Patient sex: M
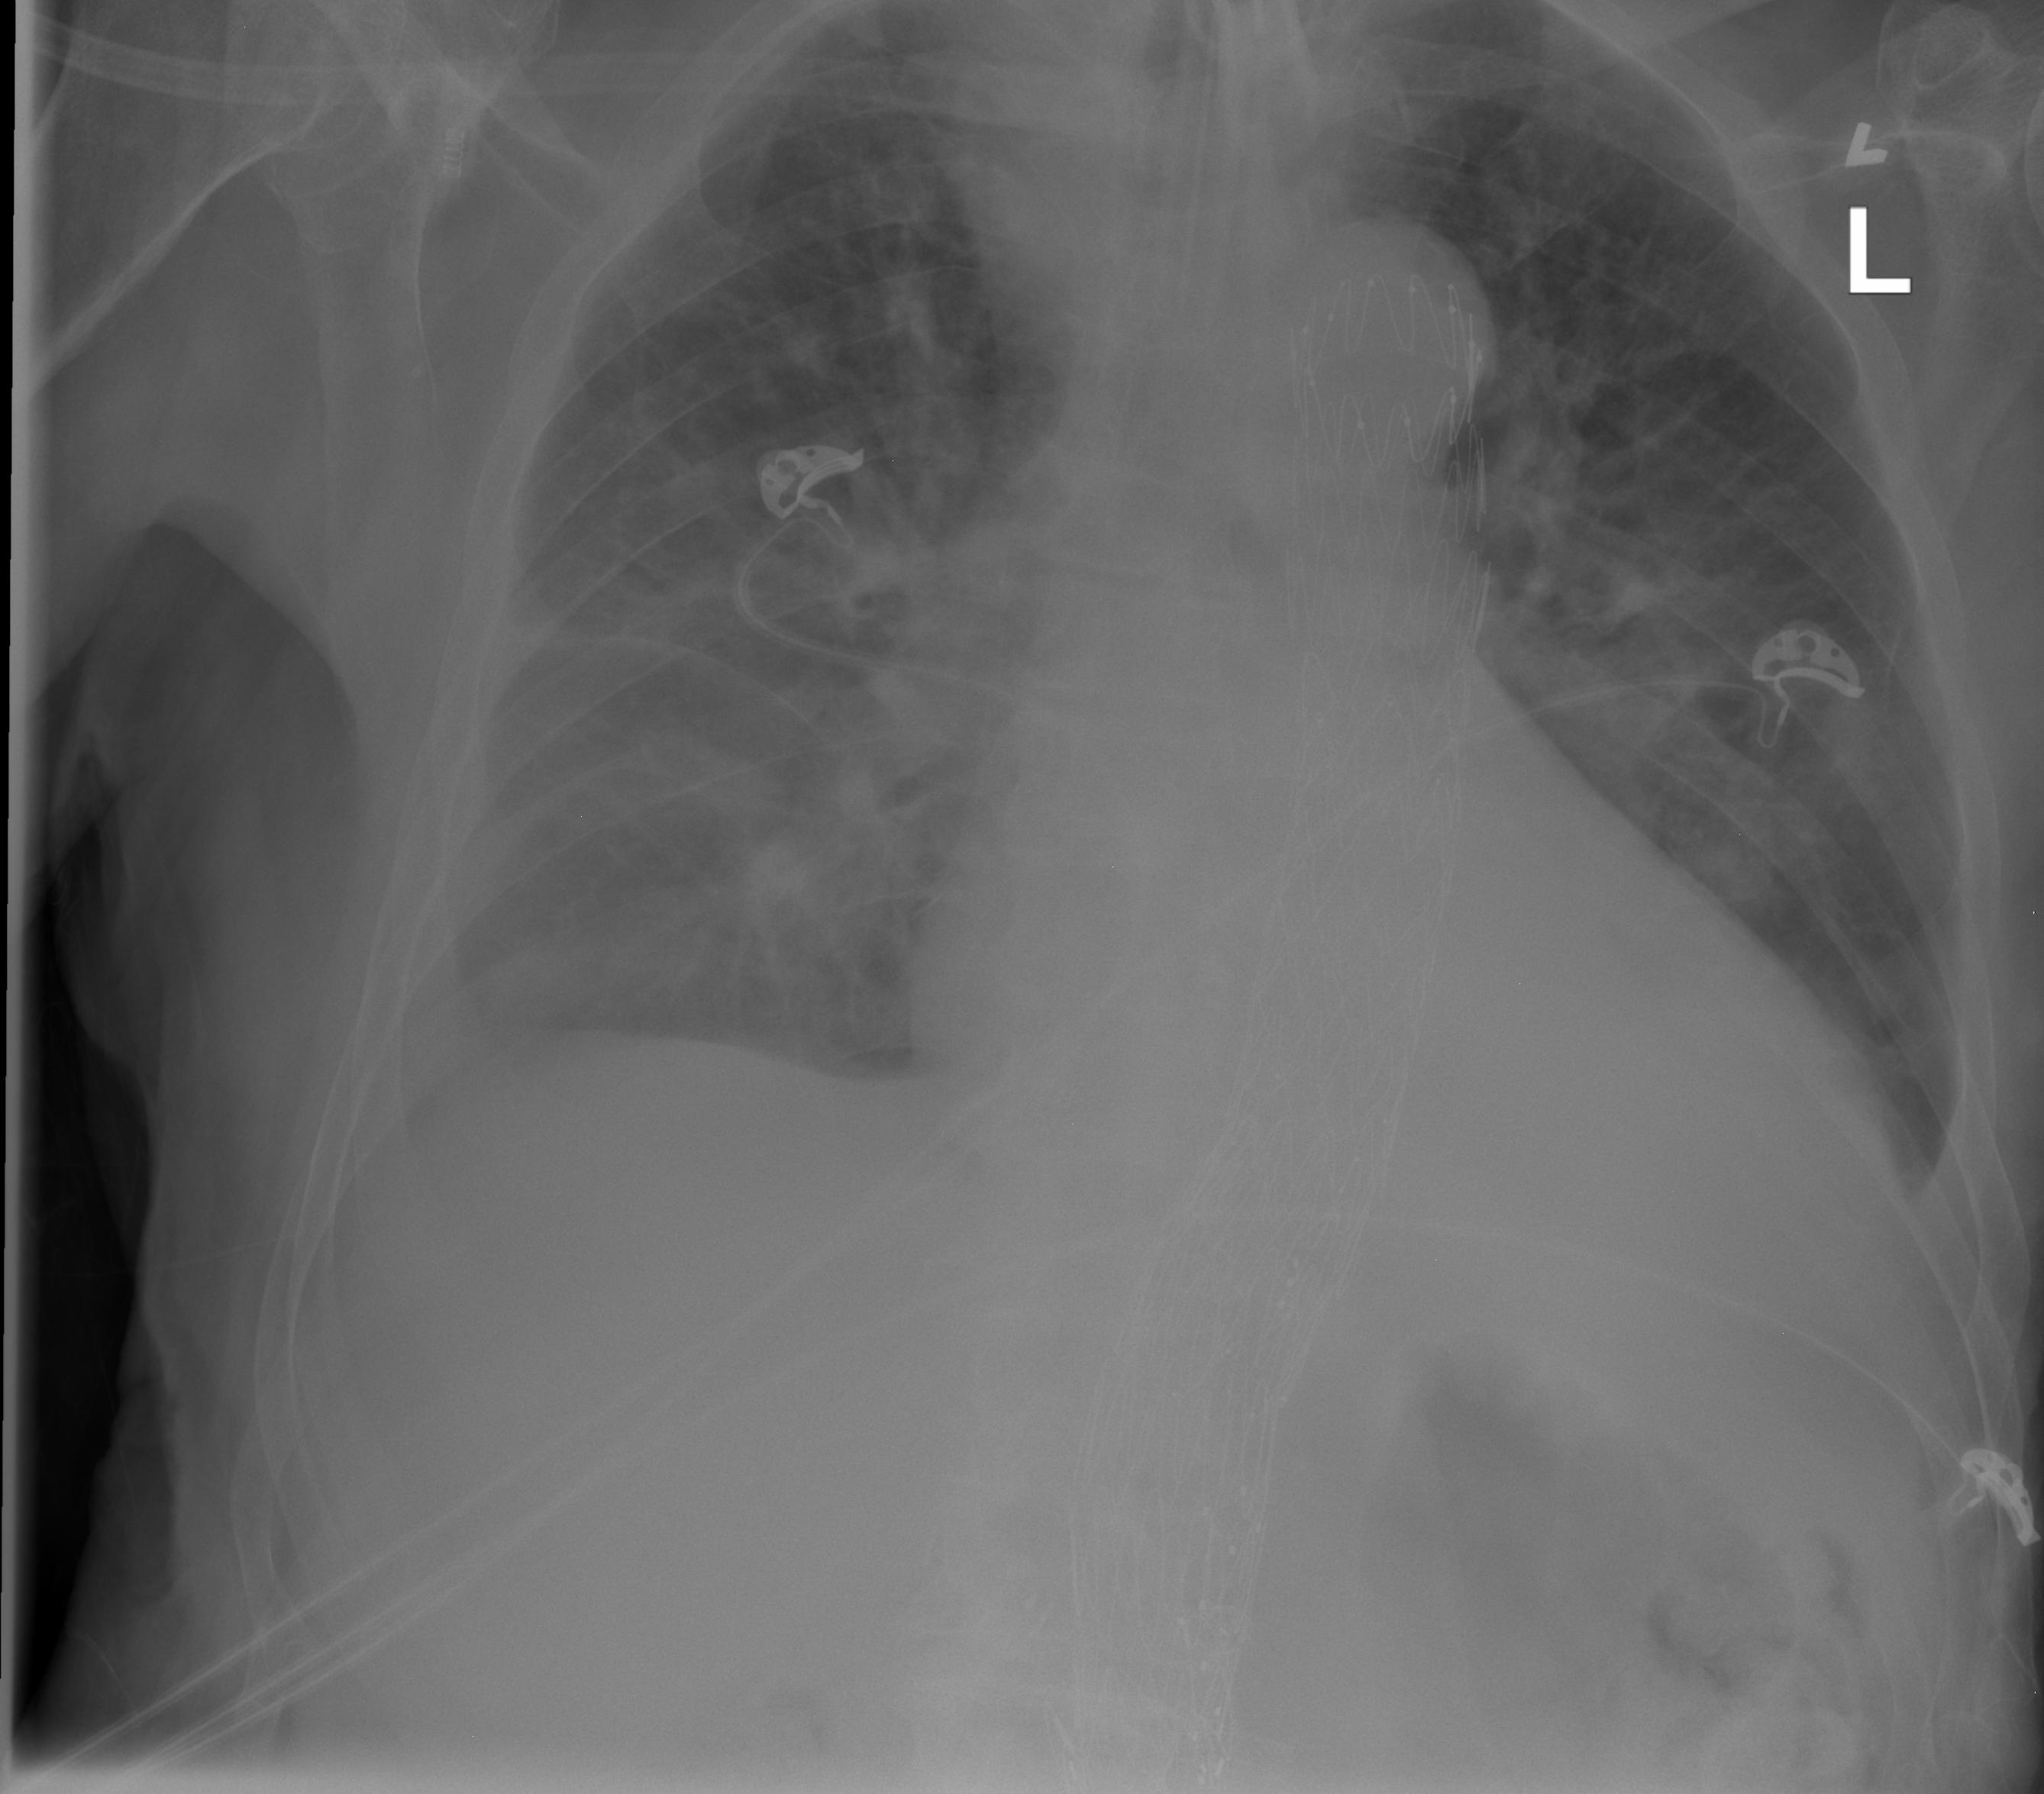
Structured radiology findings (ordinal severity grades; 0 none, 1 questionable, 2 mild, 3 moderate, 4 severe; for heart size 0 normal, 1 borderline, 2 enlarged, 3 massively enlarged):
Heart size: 1
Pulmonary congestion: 0
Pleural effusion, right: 2
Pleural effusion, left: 2
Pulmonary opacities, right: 2
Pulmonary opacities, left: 0
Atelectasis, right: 2
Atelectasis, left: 0